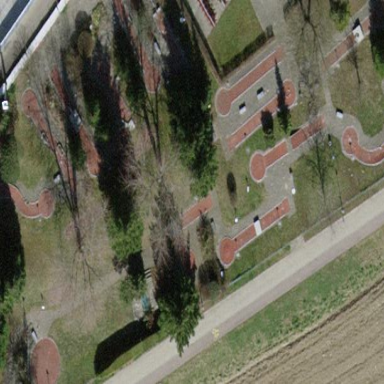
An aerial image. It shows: Miniature golf pitch for leisure land.